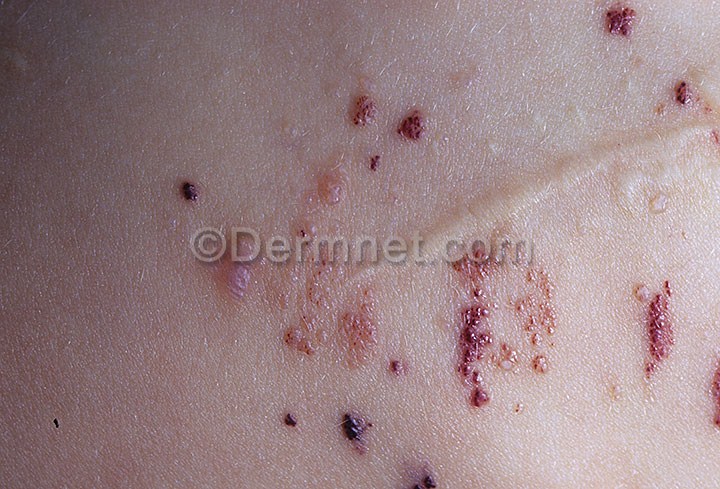
Disease: Vascular Tumors